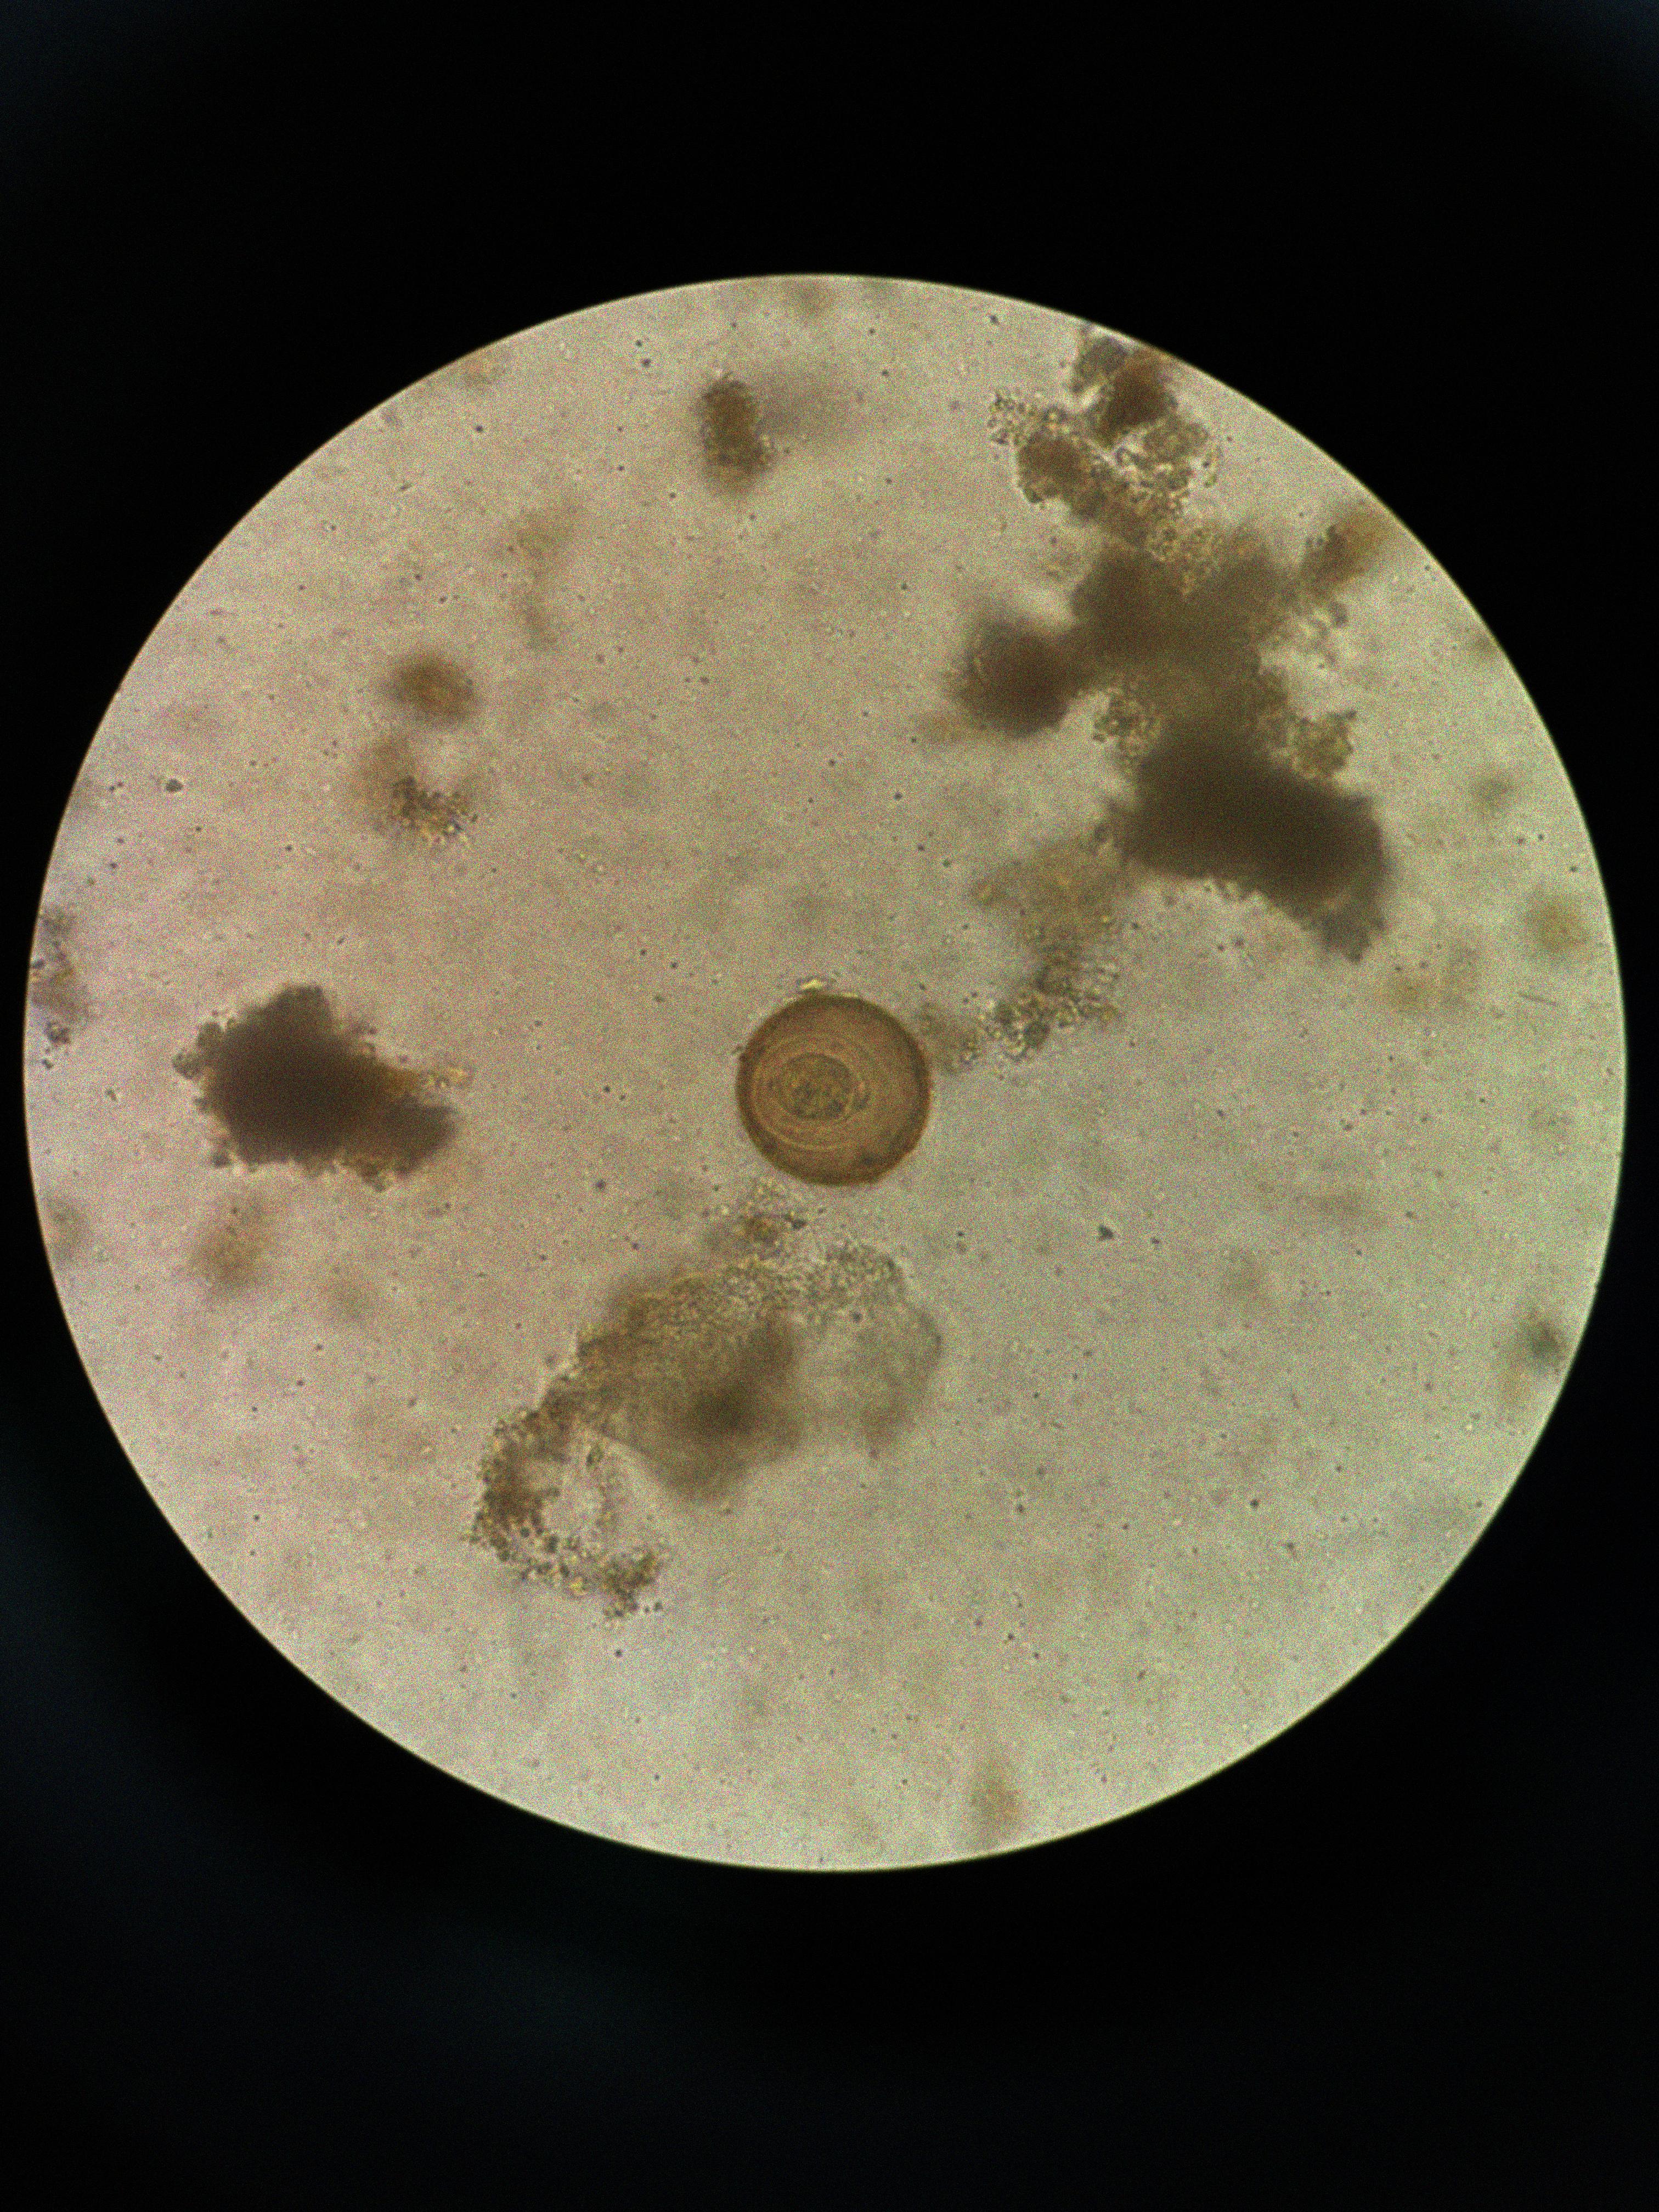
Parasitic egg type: Hymenolepis diminuta